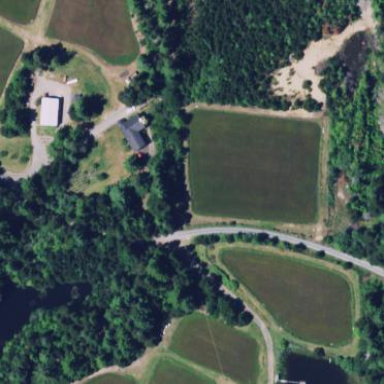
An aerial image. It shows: Farmland with cranberries as the main crop.